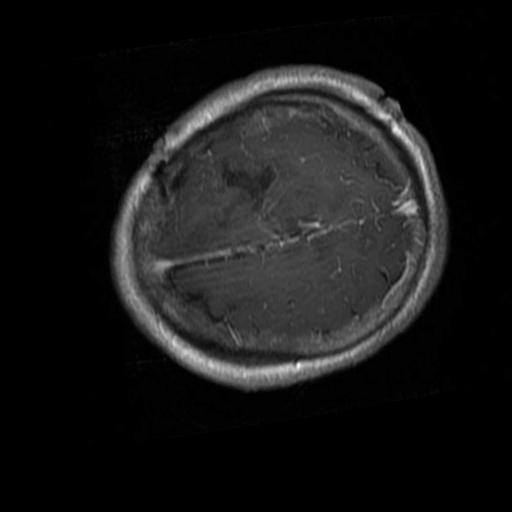
Label: brain_glioma